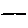
Label: line